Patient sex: F
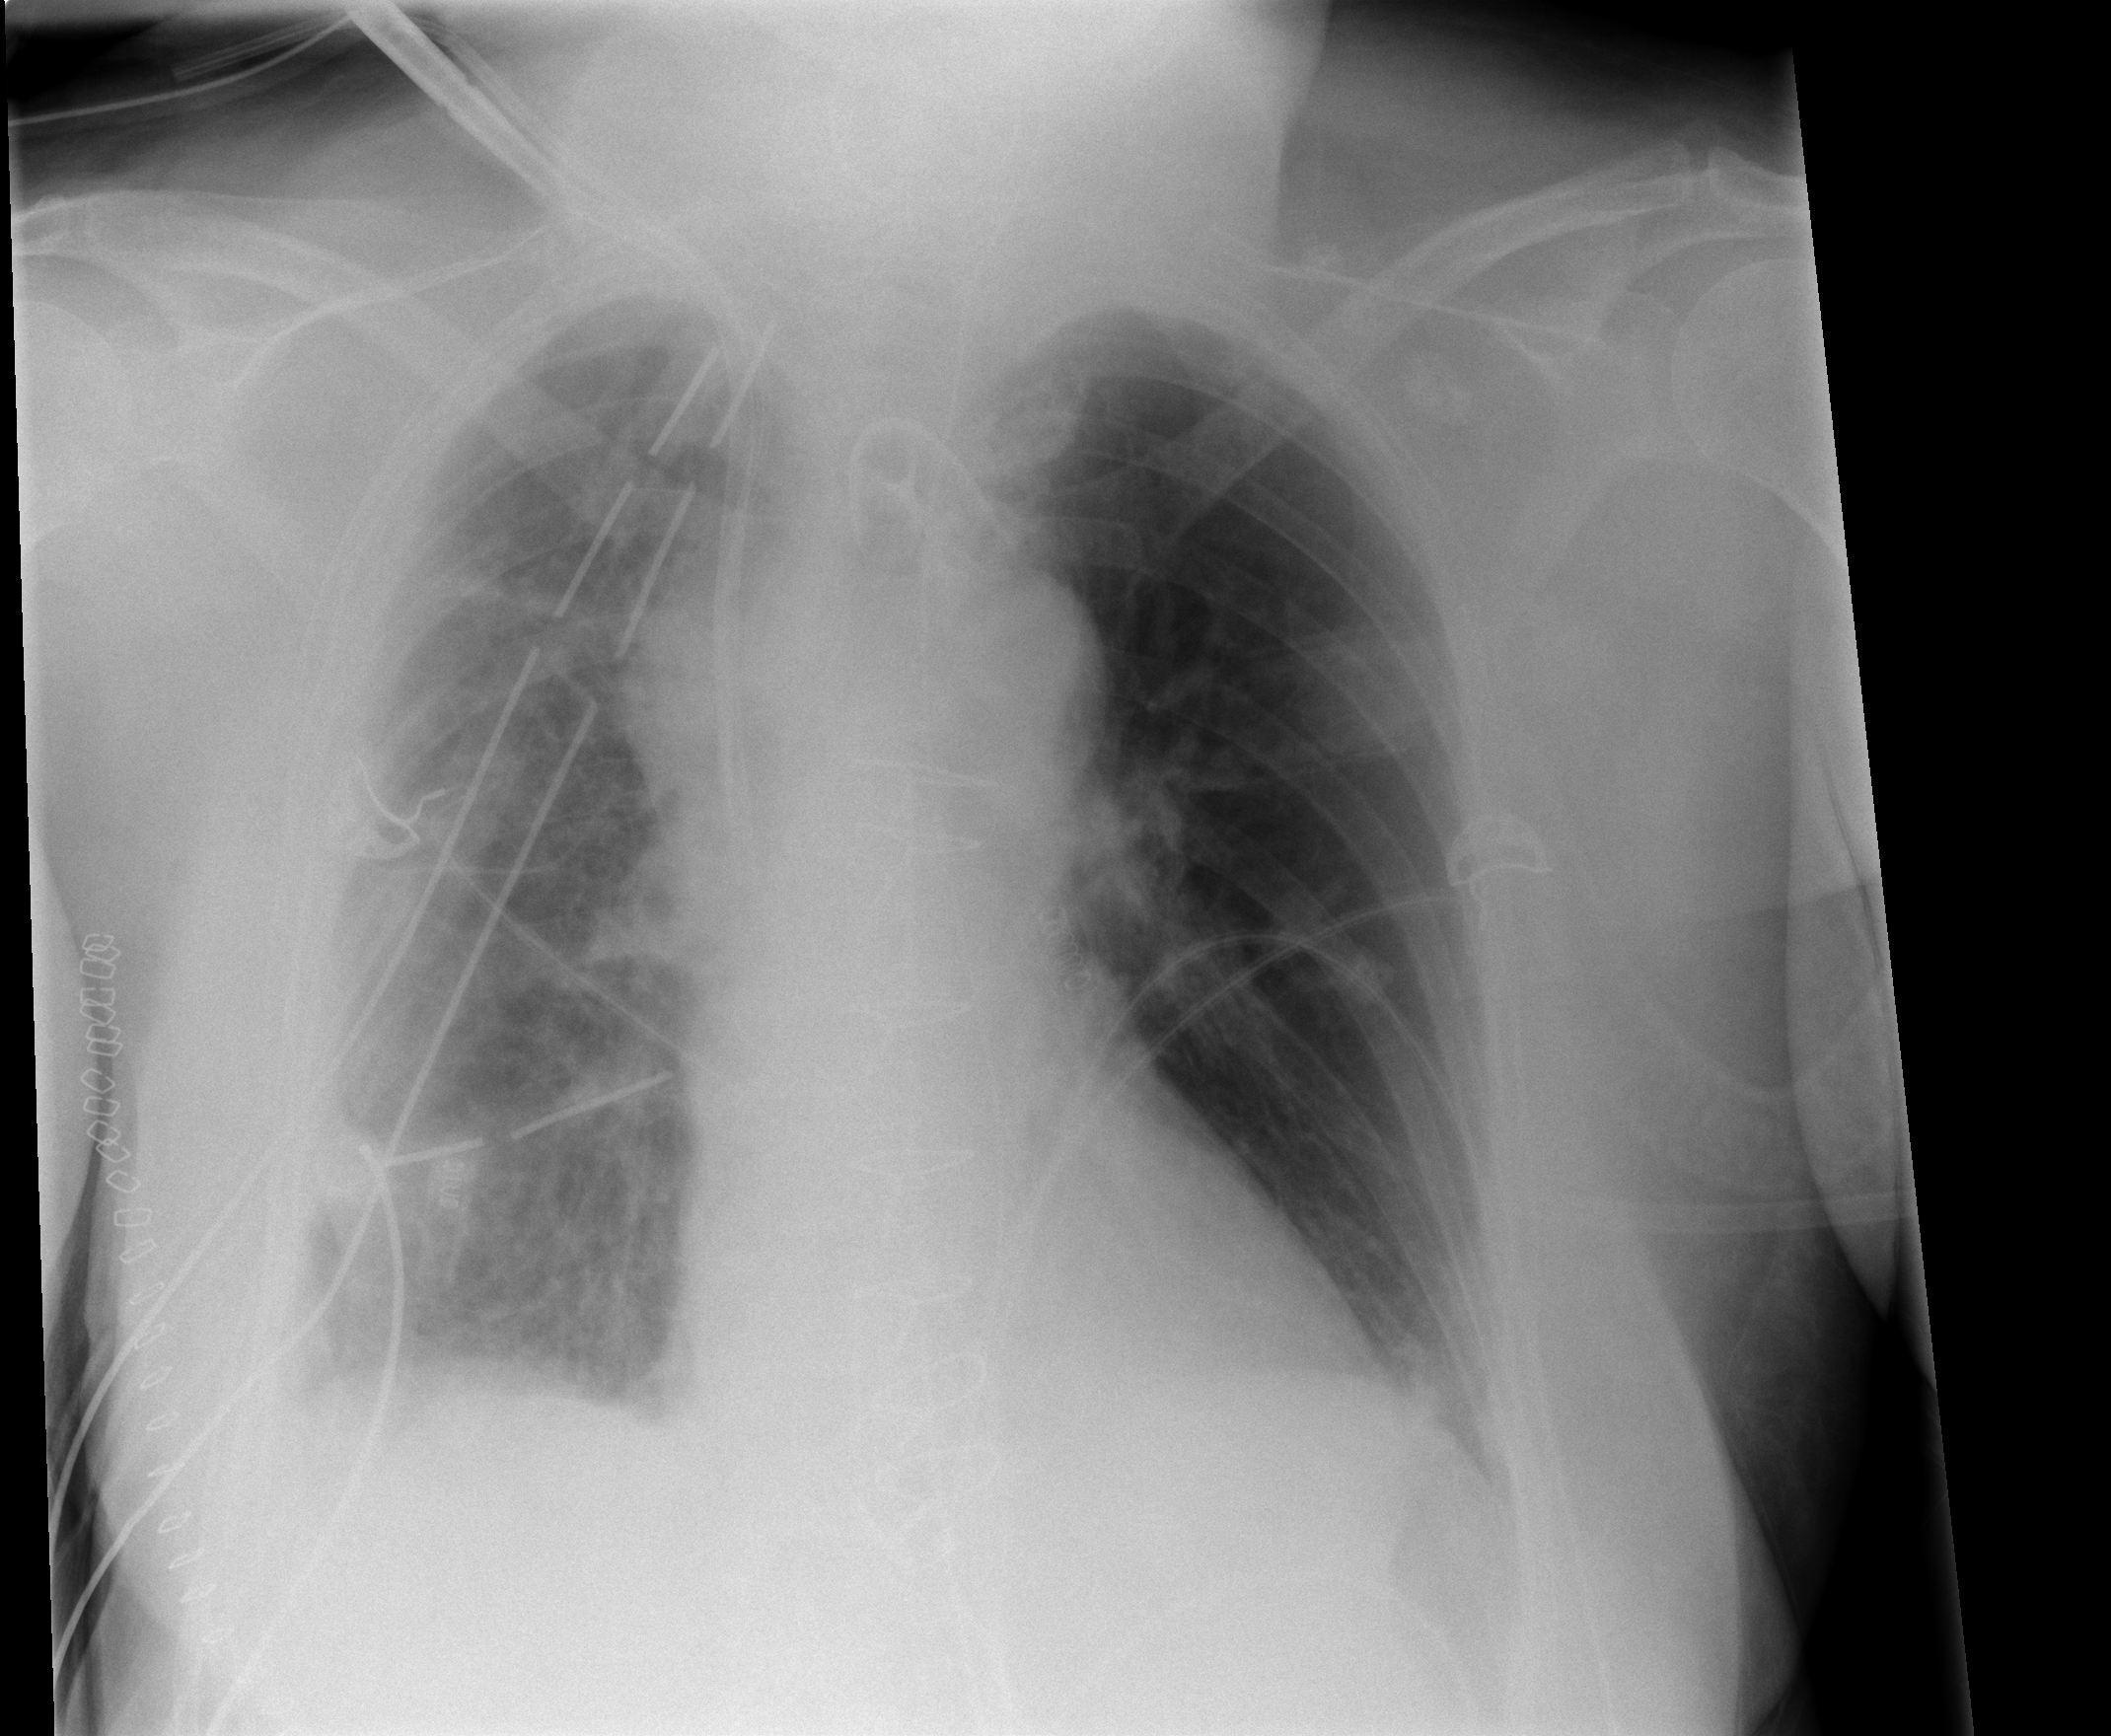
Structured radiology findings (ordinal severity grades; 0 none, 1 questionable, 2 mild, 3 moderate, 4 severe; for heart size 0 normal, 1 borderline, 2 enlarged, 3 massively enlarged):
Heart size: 0
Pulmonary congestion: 0
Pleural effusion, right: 2
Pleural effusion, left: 1
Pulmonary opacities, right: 0
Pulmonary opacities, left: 0
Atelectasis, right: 3
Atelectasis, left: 2